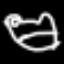
Label: frog